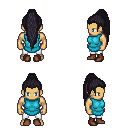
a pixel art fantasy rpg character, male body template, human, tanned skin, teal tunic, white pants, raven extra-long topknot hairstyle, brown shoes, four views (front, back, left, right), 2x2 character sprite sheet, small pixel art, hard edges, no anti-aliasing